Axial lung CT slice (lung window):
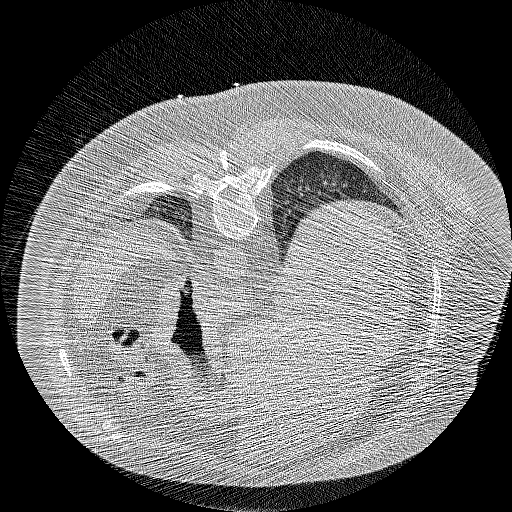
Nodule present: no